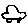
Label: car